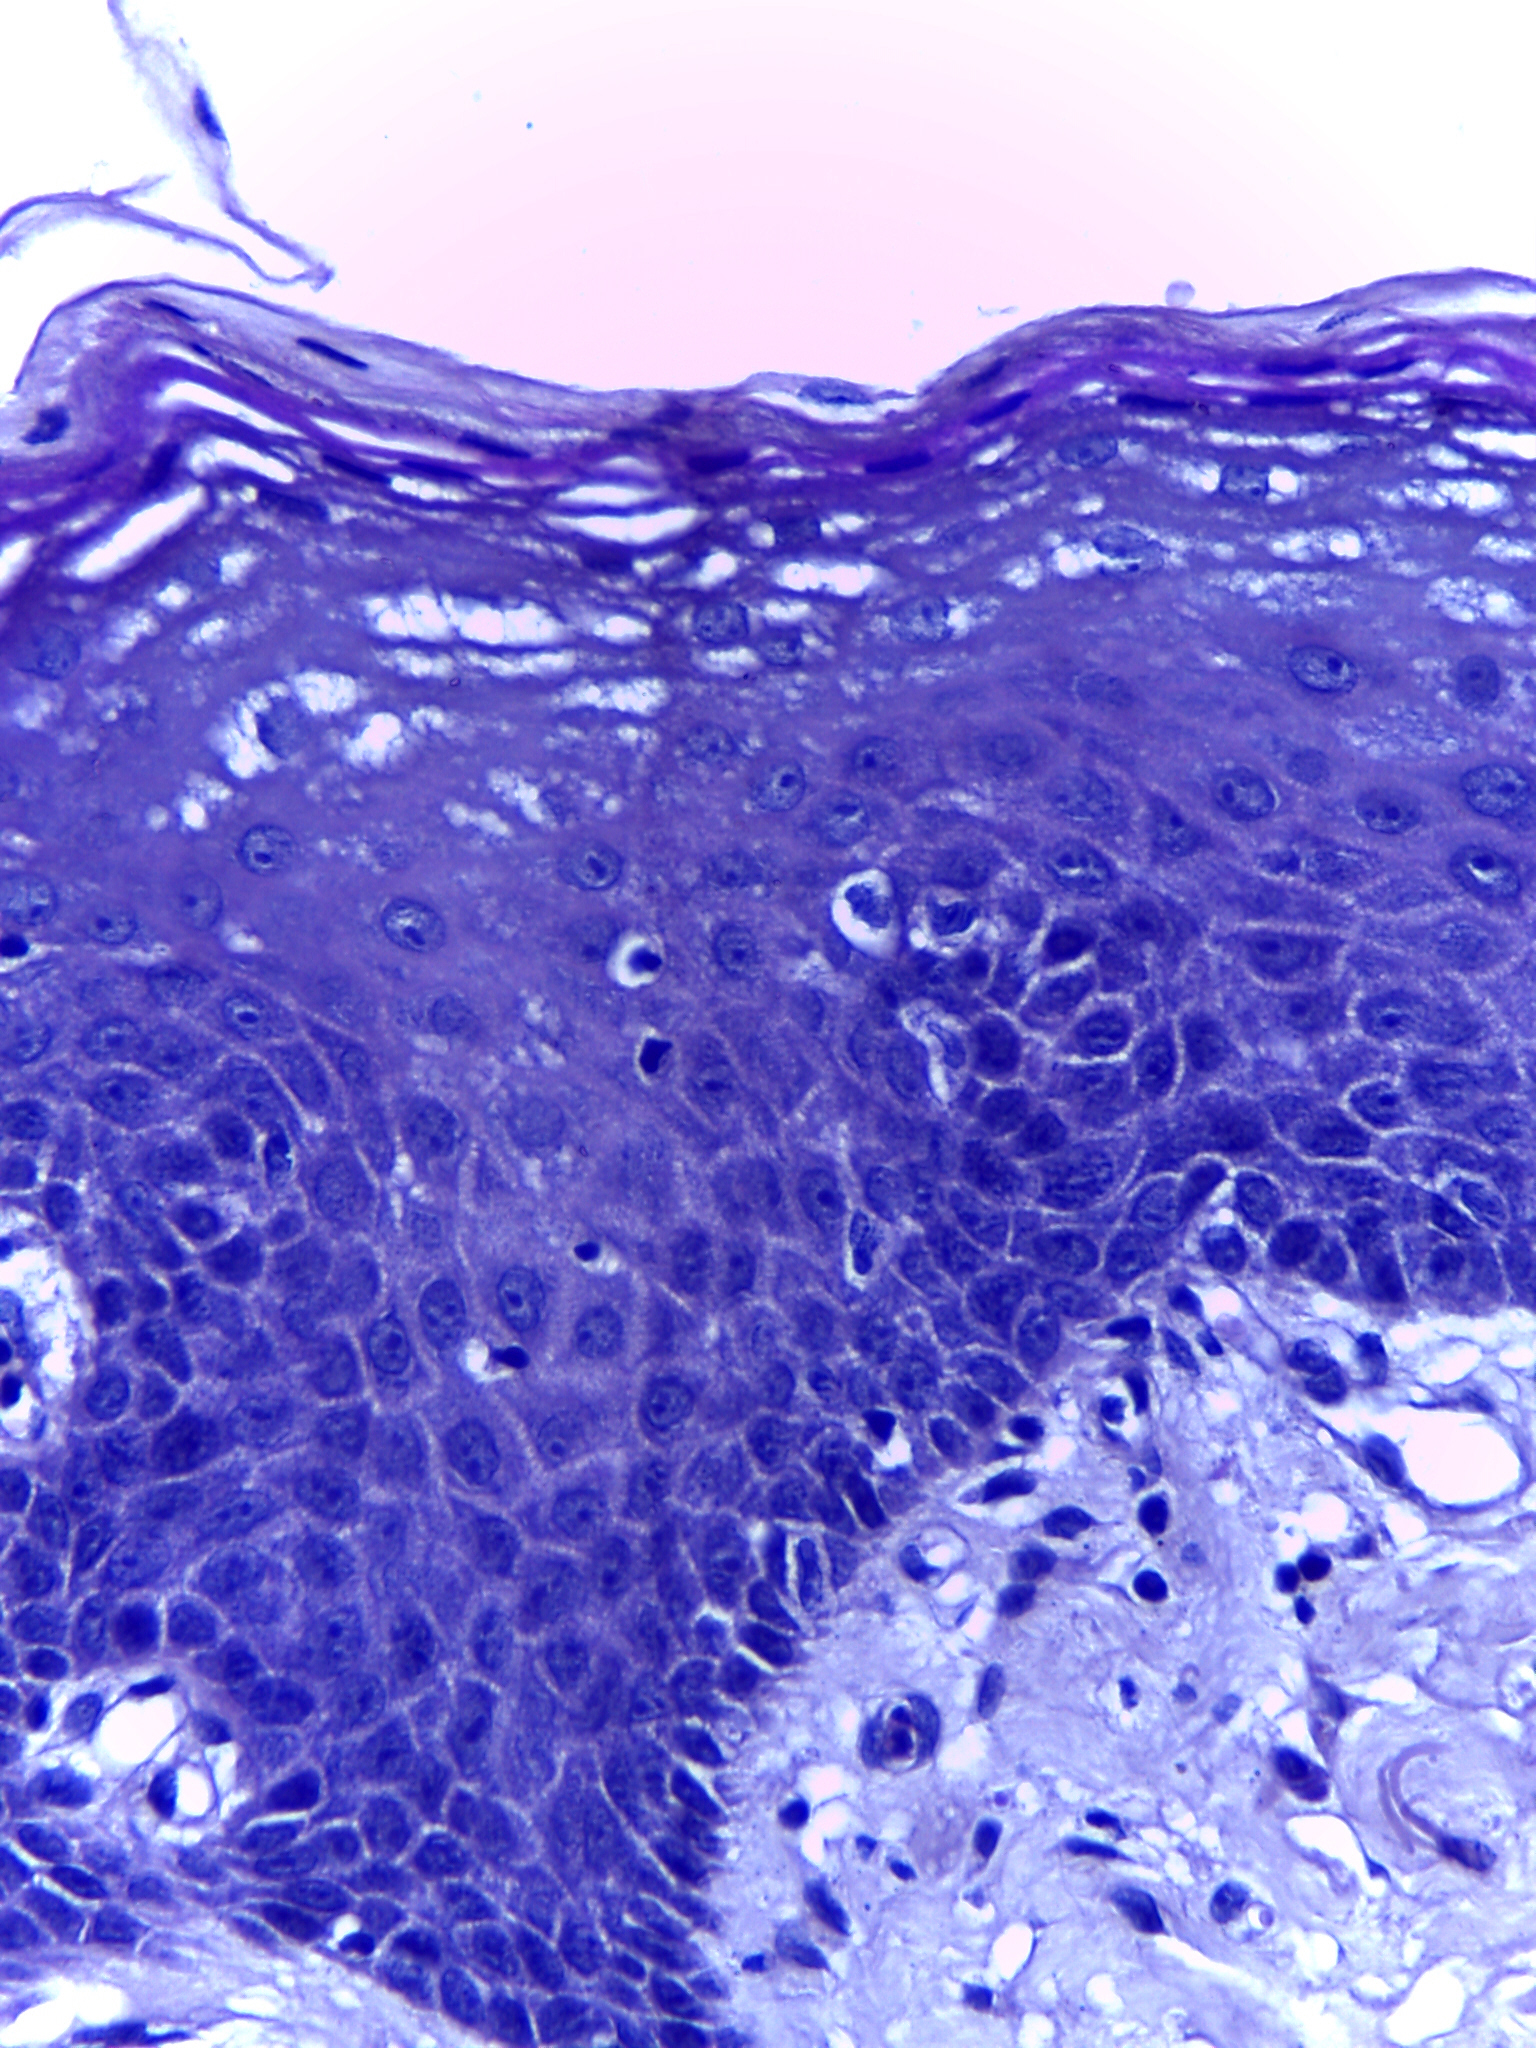
Diagnosis: Normal